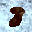
Label: 8